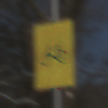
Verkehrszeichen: RadverkehrOhnePfeilsymbol
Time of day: MorningAfternoon
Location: Outdoor (Special)
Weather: Clear
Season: Winter
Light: Natural